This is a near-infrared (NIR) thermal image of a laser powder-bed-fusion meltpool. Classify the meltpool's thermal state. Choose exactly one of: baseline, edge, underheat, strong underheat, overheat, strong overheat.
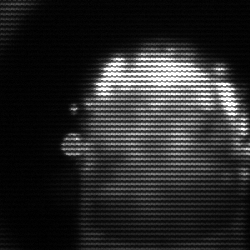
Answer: baseline